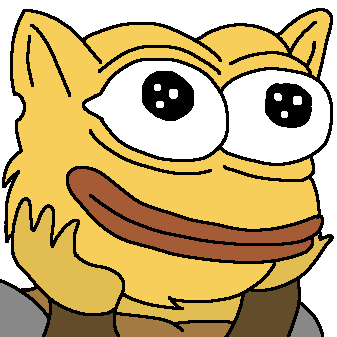
Label: 5_Pepe